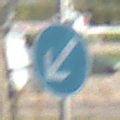
Verkehrszeichen: VorgeschriebeneVorbeifahrtLinks
Umgebung: Outdoor, Special
Tageszeit: MorningAfternoon
Wetter: Clear
Licht: Natural
Jahreszeit: NotSpecified
Kontrast: HighContrast